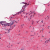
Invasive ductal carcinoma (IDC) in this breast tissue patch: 0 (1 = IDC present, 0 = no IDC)